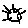
Label: sun